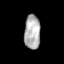
Tissue: skin
Cell type: Epithelial cells
Senescence score: 0.2274
Nuclear area (px): 533
Mean DAPI intensity: 177.512